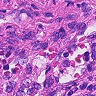
Metastatic tissue present: no